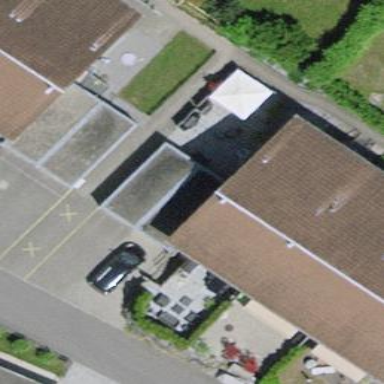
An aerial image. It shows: Group of garages.